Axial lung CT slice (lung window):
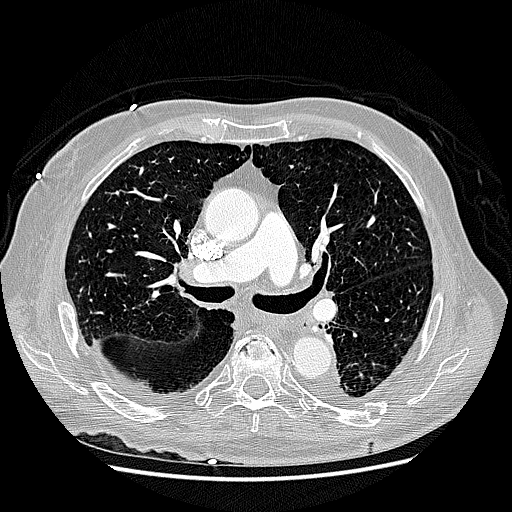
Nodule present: no